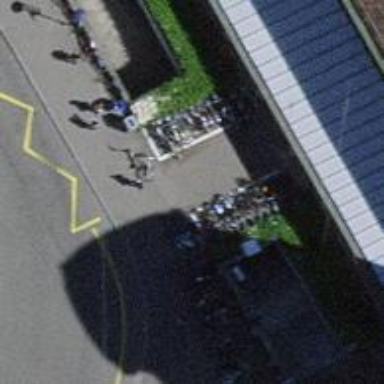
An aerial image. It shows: Bicycle parking area with wall loops.